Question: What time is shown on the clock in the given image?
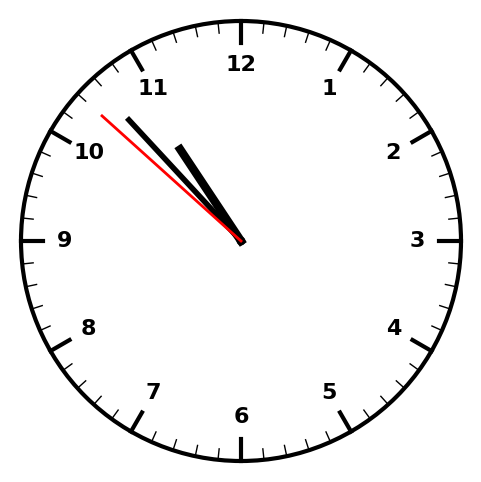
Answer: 10:52:52